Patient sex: F
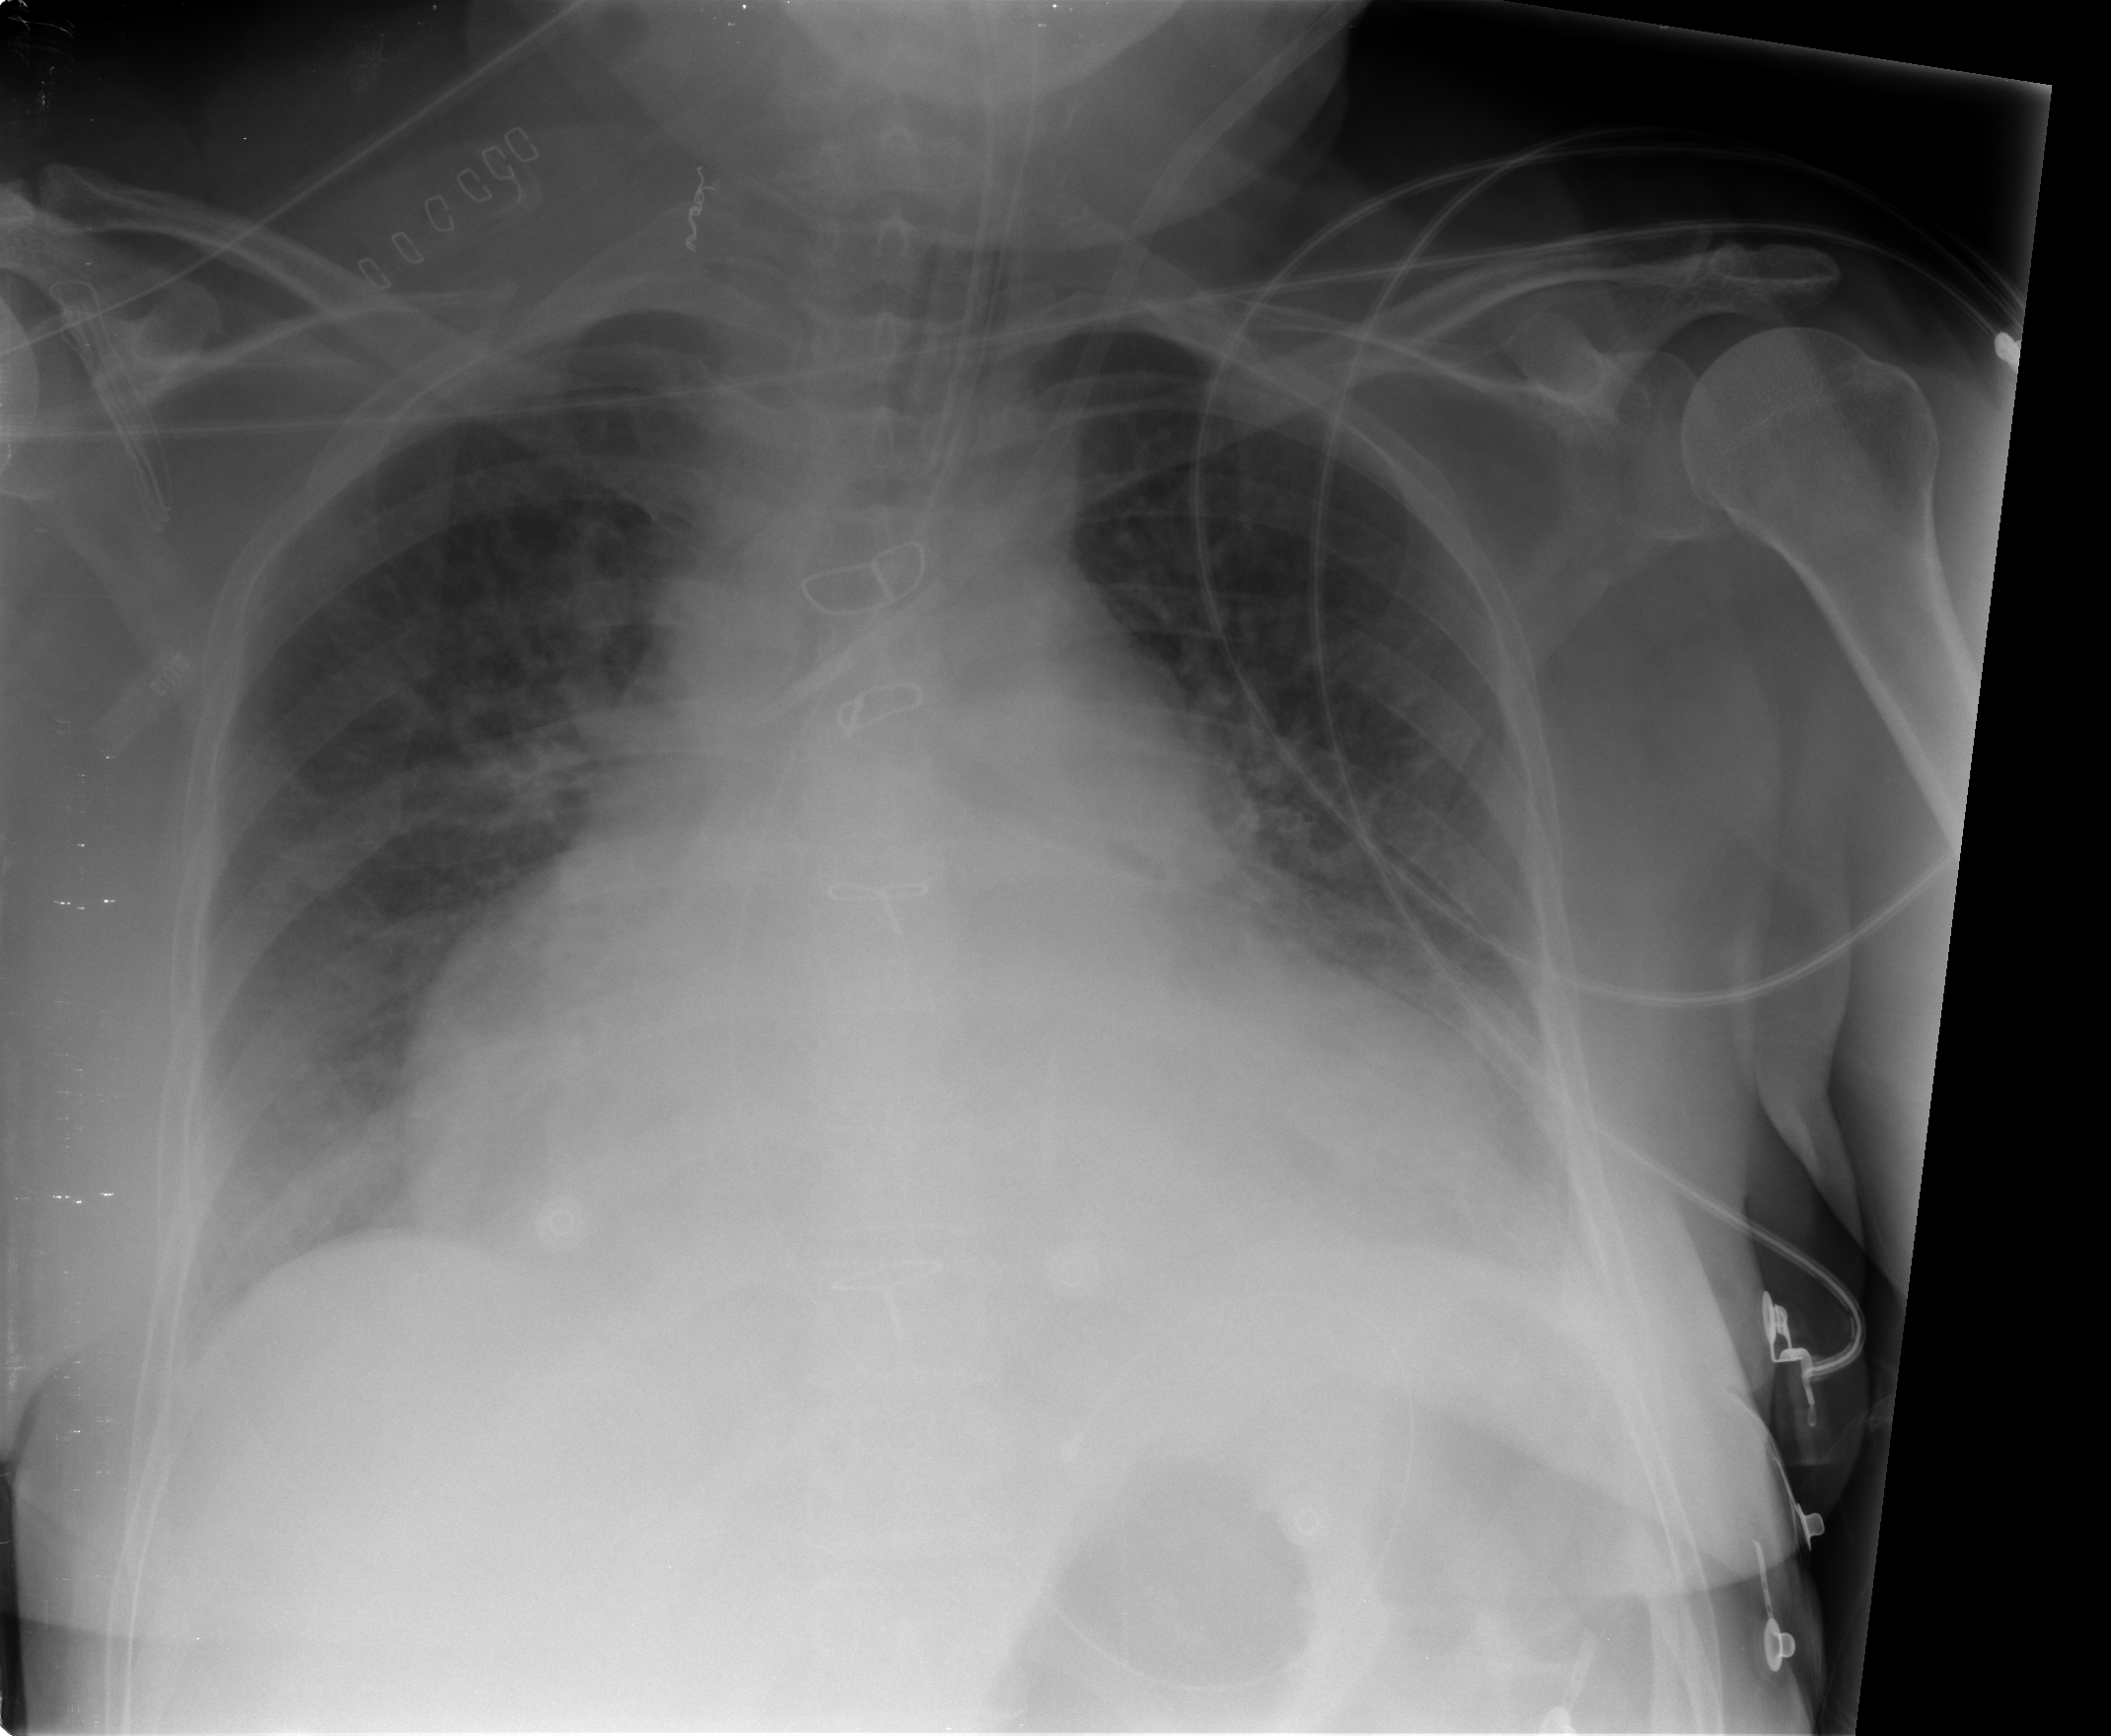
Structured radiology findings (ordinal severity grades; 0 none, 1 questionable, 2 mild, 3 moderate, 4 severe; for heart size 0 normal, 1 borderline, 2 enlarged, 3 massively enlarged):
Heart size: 3
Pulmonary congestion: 1
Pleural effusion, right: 2
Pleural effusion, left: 2
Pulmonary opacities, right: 0
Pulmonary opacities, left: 0
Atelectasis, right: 2
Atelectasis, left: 2